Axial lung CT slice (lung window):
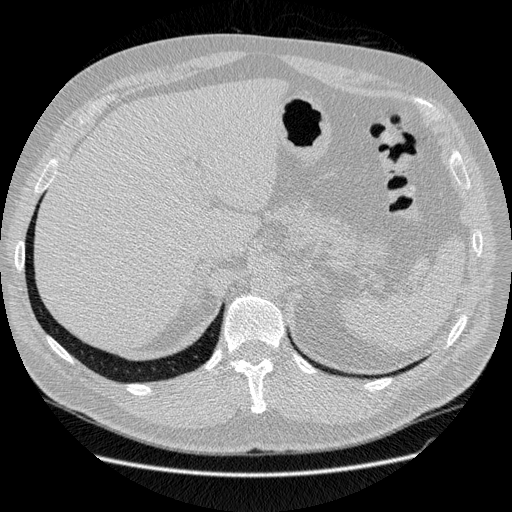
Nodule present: no